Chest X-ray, AP view. Patient: 58 years old, sex M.
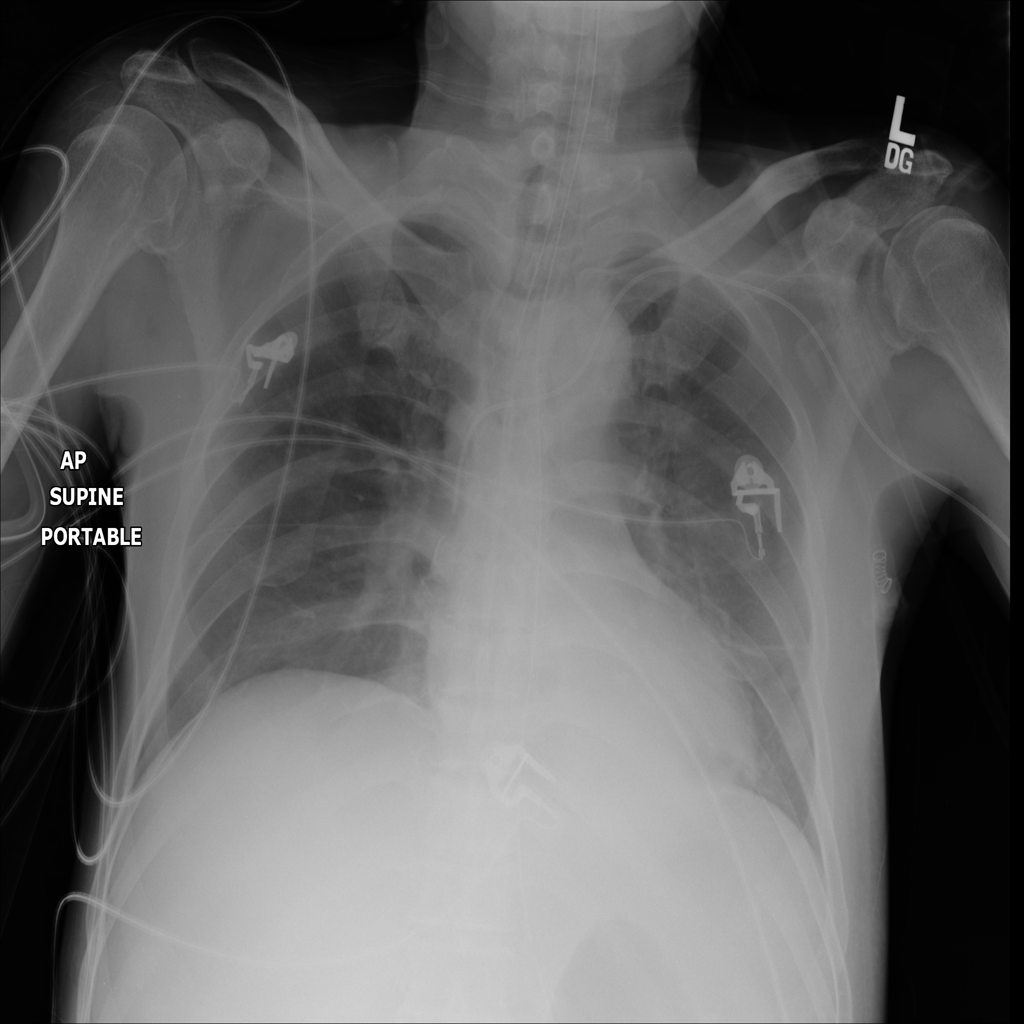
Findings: Consolidation, Effusion